Field crop: maize
Growth stage: 2
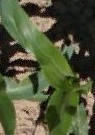
Species: maize